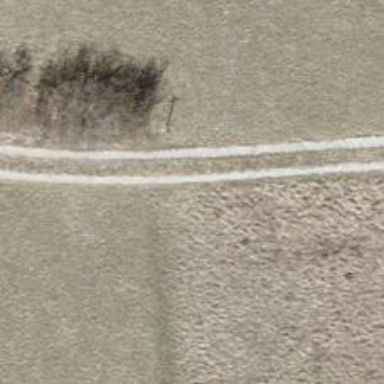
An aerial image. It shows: Compacted track road with grade3 tracktype.